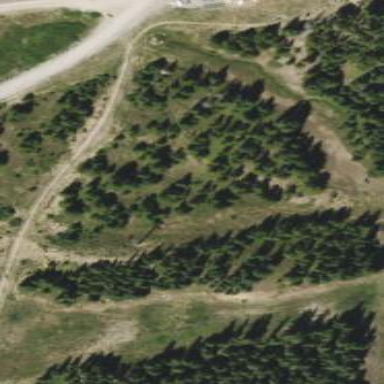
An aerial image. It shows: Evergreen needle-leaved woodland.